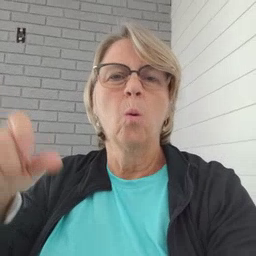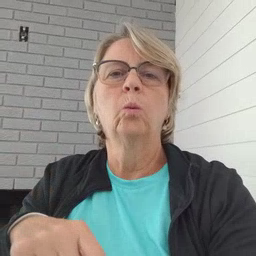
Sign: loud